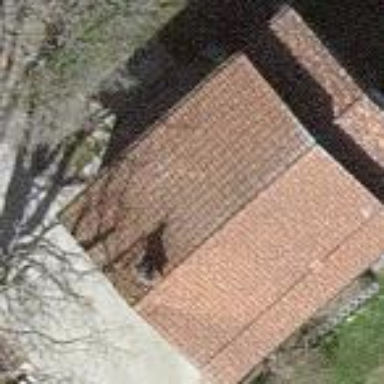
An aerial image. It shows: Beautiful house with gabled roof made of red roof tiles.